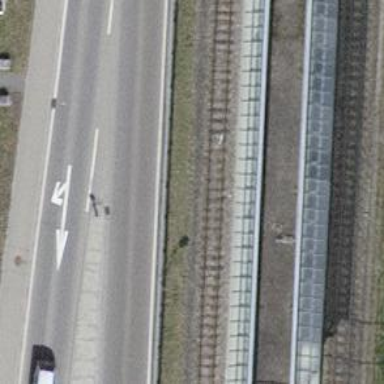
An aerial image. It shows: Stop position for light rail public transport.